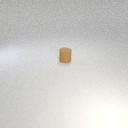
small brown rubber cylinder